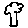
Label: tree